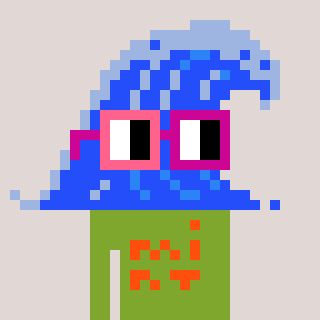
a pixel art character with square pink and red glasses, a wave-shaped head and a slimegreen-colored body on a warm background